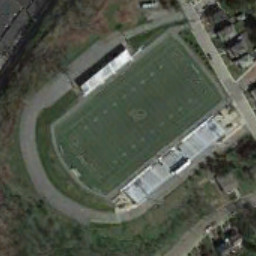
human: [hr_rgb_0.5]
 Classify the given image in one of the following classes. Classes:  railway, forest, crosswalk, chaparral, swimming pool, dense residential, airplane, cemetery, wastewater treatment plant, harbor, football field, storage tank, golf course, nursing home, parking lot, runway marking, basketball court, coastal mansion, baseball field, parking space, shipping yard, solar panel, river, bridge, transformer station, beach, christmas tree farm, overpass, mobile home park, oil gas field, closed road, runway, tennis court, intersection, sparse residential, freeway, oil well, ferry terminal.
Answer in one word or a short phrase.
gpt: football field